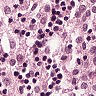
Metastatic tissue present: no